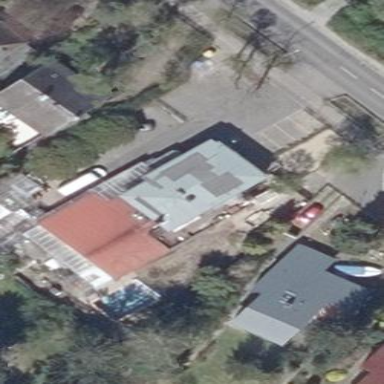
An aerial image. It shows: Commercial building.